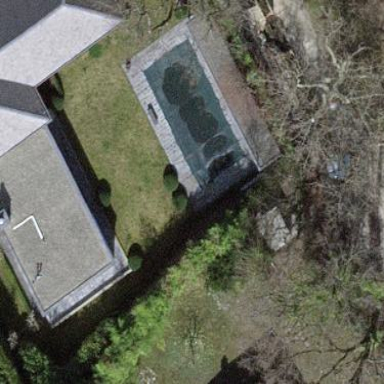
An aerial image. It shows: Swimming pool located in leisure land.